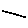
Label: line